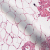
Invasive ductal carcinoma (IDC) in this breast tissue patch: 0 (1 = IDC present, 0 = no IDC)